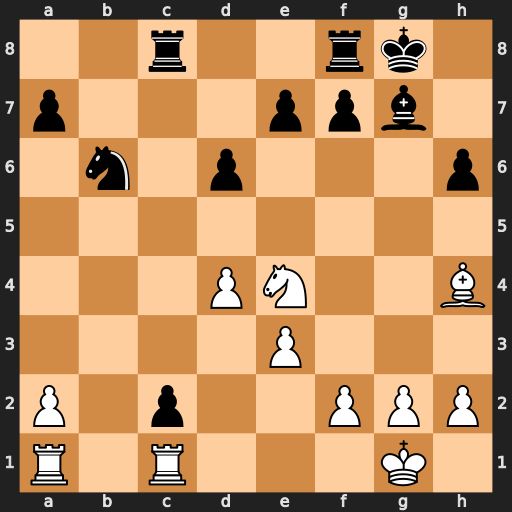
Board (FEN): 2r2rk1/p3ppb1/1n1p3p/8/3PN2B/4P3/P1p2PPP/R1R3K1
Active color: w
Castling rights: -
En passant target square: -
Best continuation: Bxe7 Rfe8 Nxd6 Rxe7 Nxc8